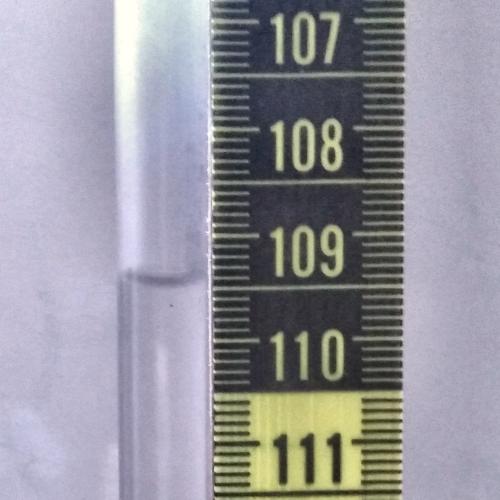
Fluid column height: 109.4 cm